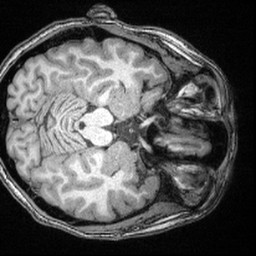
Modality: T1w
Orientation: axial
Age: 24
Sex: female
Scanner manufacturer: siemens
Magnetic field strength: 3 T
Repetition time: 2.4 s
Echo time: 0.00374 s